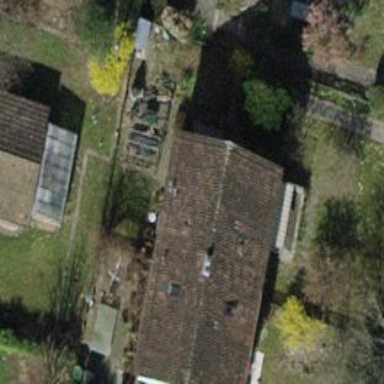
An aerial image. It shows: Semi-detached house.